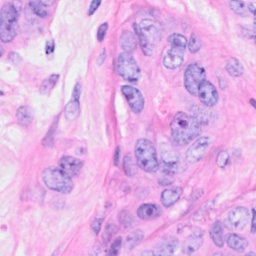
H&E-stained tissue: Breast